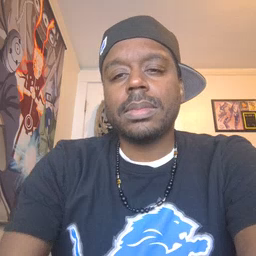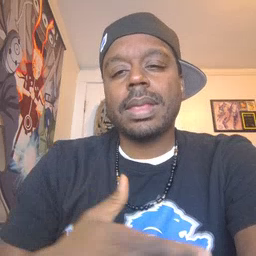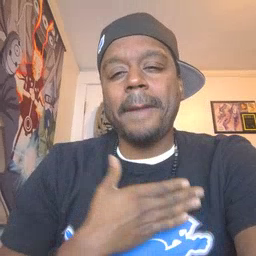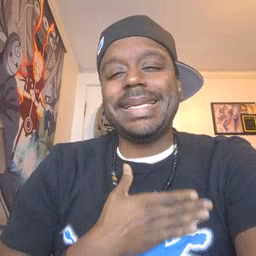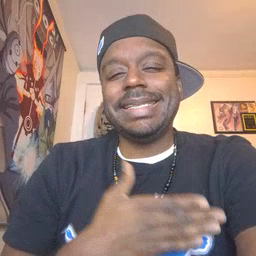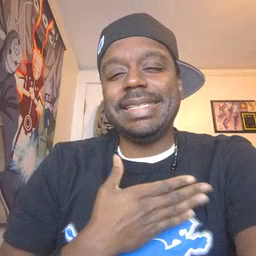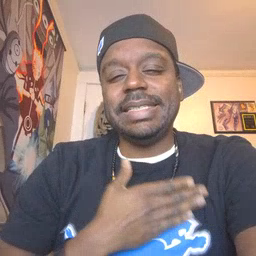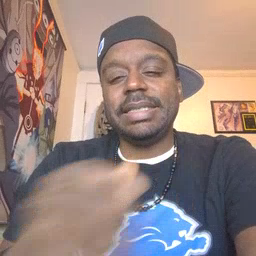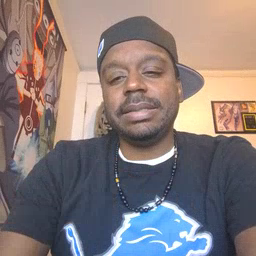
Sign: happy